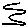
Label: zigzag